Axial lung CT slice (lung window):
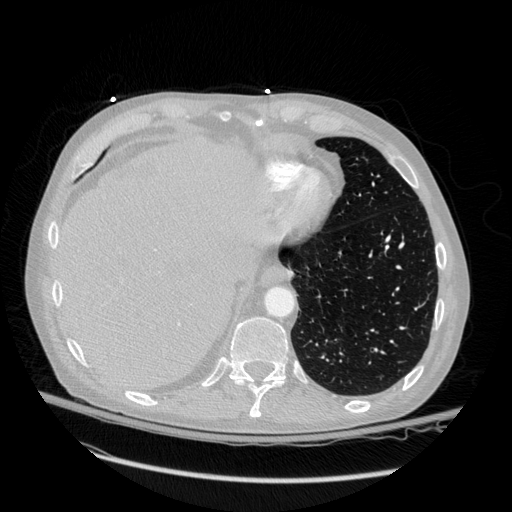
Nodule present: no